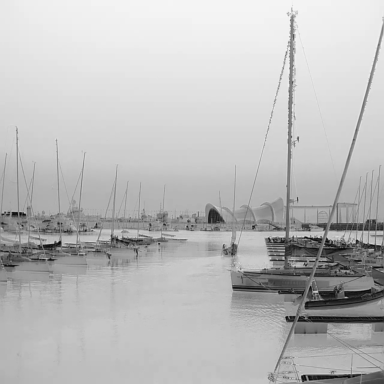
There are ten objects shown in the infrared image, including nine sailboats, and a canoe.